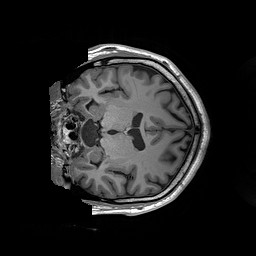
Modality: T1w
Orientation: coronal
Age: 23
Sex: male
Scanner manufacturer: siemens
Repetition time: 2.2 s
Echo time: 0.00244 s